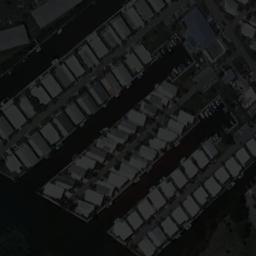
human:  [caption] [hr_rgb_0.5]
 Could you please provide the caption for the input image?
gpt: There are nine mobile homes here .

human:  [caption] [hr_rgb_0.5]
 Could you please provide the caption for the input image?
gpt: The mobile home park has some neatly arranged white mobile homes .

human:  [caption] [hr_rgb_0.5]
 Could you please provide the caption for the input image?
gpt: There are many buildings in the mobile home park .

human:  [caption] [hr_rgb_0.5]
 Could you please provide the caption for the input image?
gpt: The mobile home park is next to the river .

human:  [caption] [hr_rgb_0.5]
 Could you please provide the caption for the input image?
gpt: There are some white buildings arranged neatly in the mobile home park .